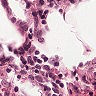
Metastatic tissue present: no